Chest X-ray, AP view. Patient: 64 years old, sex M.
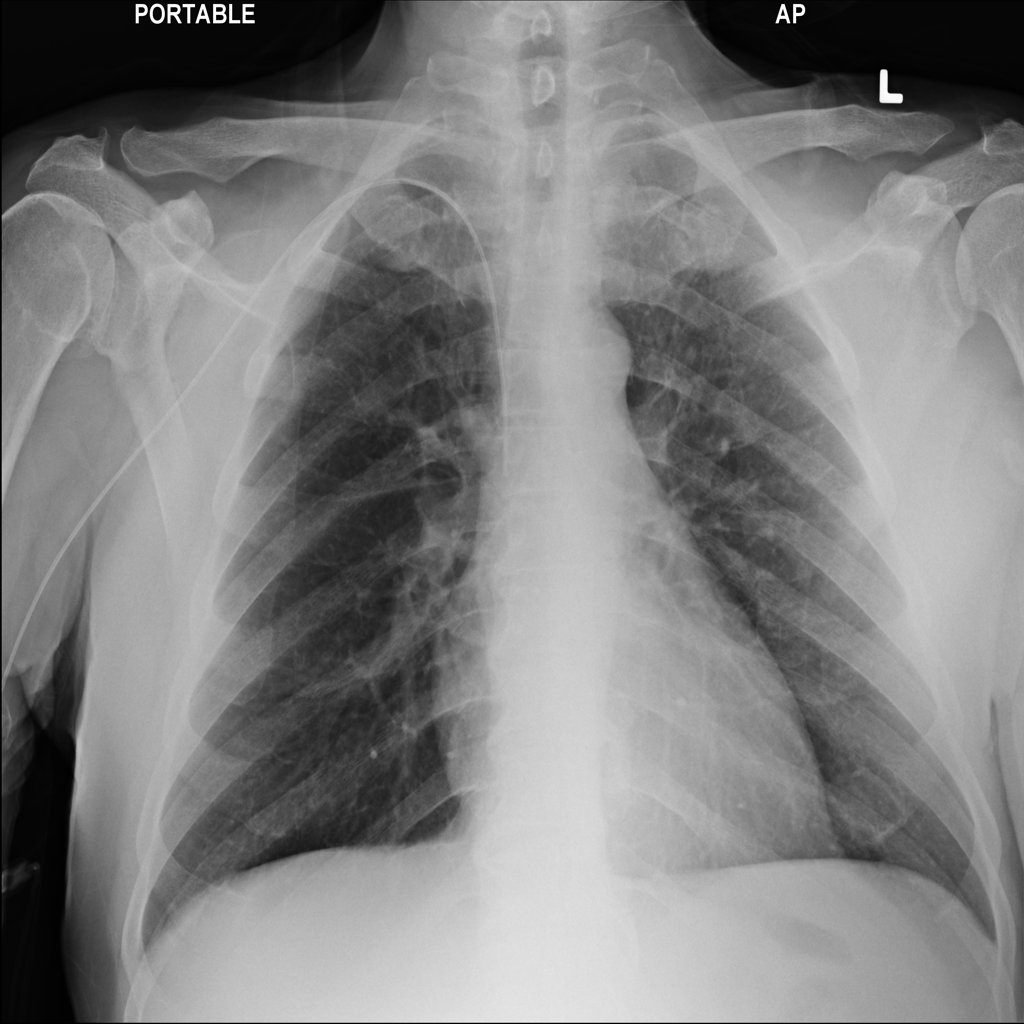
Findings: No Finding